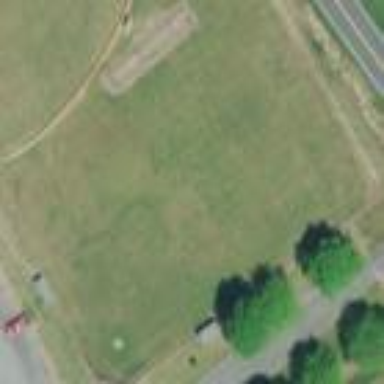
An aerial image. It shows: Grass baseball pitch for leisure and sport.